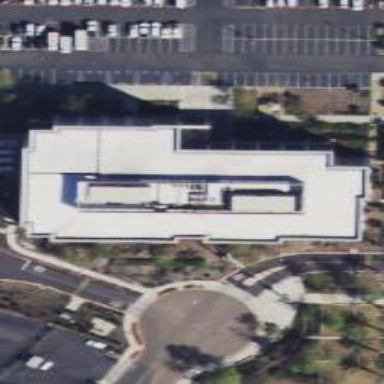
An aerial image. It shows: Public building.